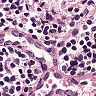
Metastatic tissue present: no